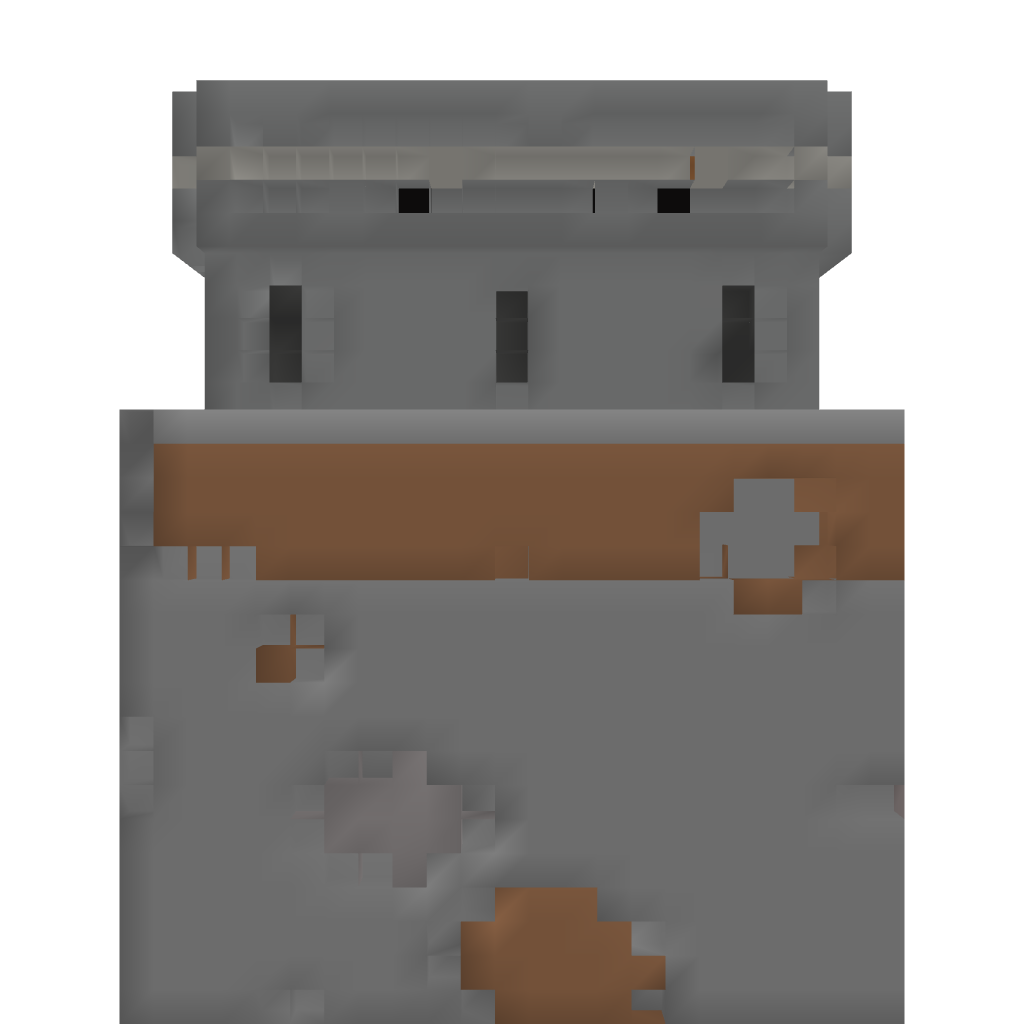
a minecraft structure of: Medium Prison